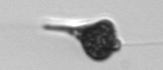
Label: Euglena